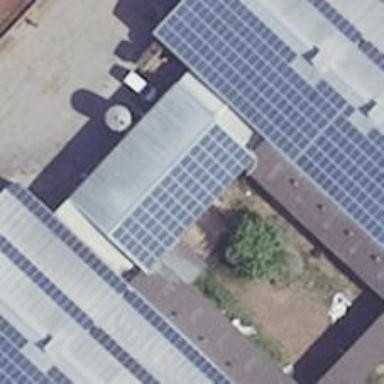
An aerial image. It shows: Solar photovoltaic panel generator producing electricity as small installation.